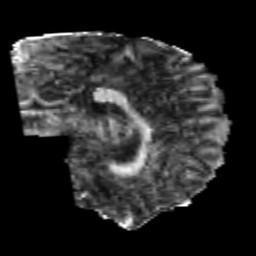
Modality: FA
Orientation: sagittal
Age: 25
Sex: male
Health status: healthy
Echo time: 0.074 s